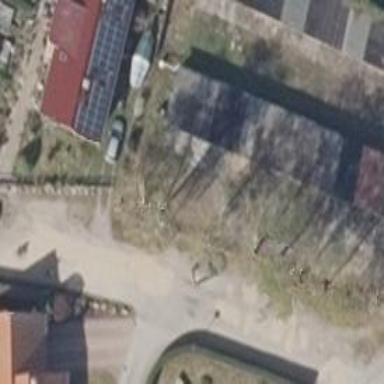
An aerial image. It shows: Group of garages.